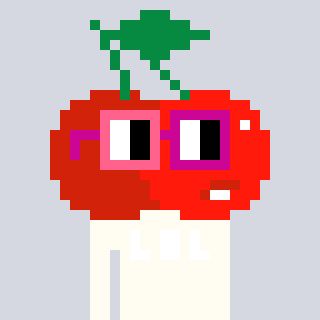
a pixel art character with square pink and red glasses, a cherry-shaped head and a grayscale-colored body on a cool background